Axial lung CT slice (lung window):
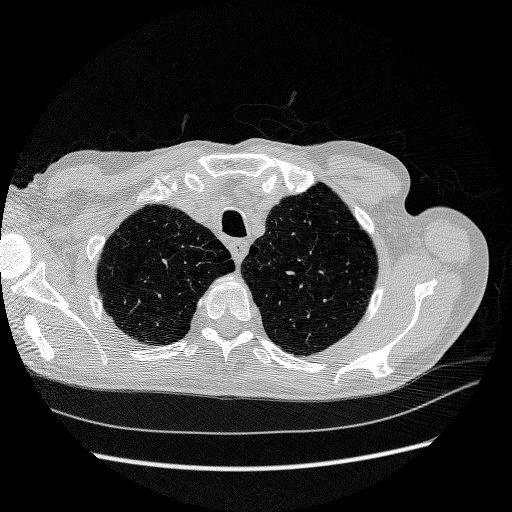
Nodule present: no